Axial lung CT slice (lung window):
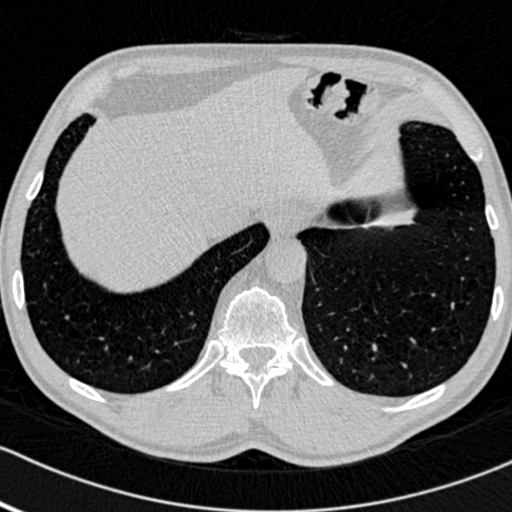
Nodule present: no